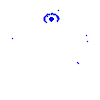
Particle: pion